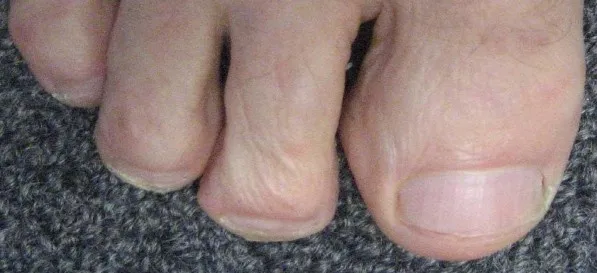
Photo 2 current condition of toe 2008.
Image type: medical_photograph (skin_photograph)